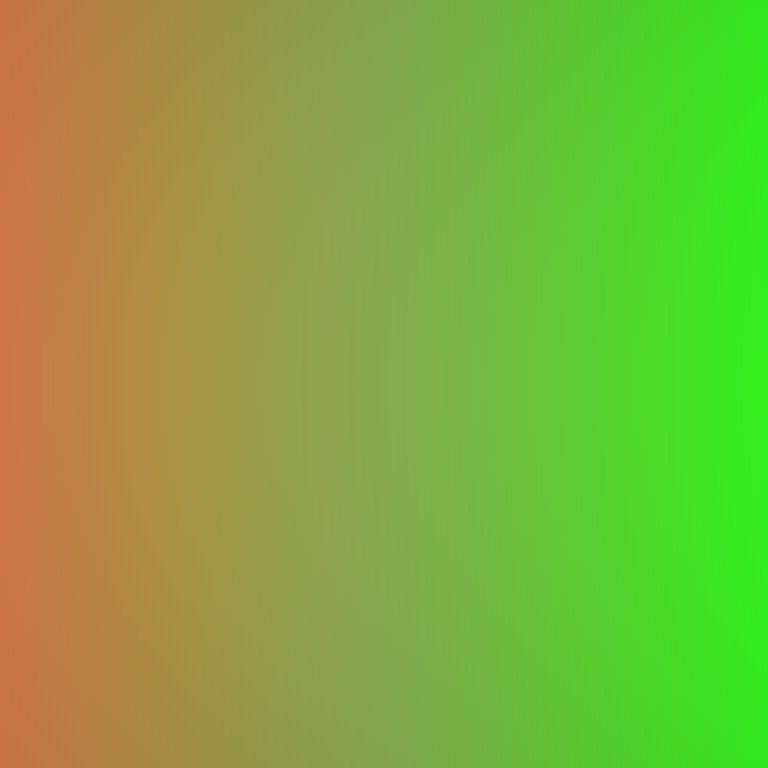
Abstract light effect, smooth gradient from vibrant green to warm orange, calm atmosphere, soft glow, no room, no furniture, no objects.